Question: <URL>
I have a compiled executable binary file. It has some outputs, what I would like to redirect it to an other program, that handles the lines. I successfully found where the output is sent, and I modified it to STDOUT. The problem is that, when I use it like:
'''
./jampDed.exe | stdout.exe
'''
then the output is not synced. I got the content after every <PHONE> bytes.
'''
#include <iostream>
int main() {
std::string s;
while (std::getline(std::cin, s, '
')) {
std::cout << s << std::endl;
}
return 0;
}
'''
I also created a picture about assembly modification, where Kernel32.WriteFile function was used by default.

So the question is that, how can I make it synced? How to get every line as soon as it happens on the dedicated server?
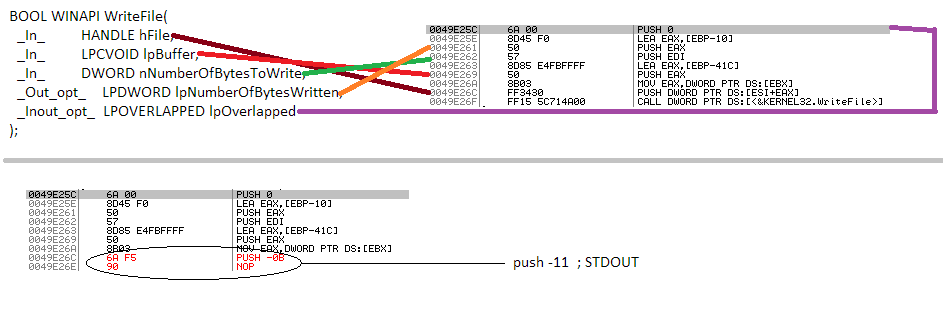
Answer: Somewhere in the executable where it establishes 'stdout' is an option bit for unbuffered output. Just set (or clear) that bit. Then every call to write is transferred without delay. This adds significant execution time and i/o system effort to that program but is probably okay for this.
The program which processes that output (as input) should buffer full lines because the program is unlikely to do full line output itself.